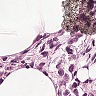
Metastatic tissue present: yes